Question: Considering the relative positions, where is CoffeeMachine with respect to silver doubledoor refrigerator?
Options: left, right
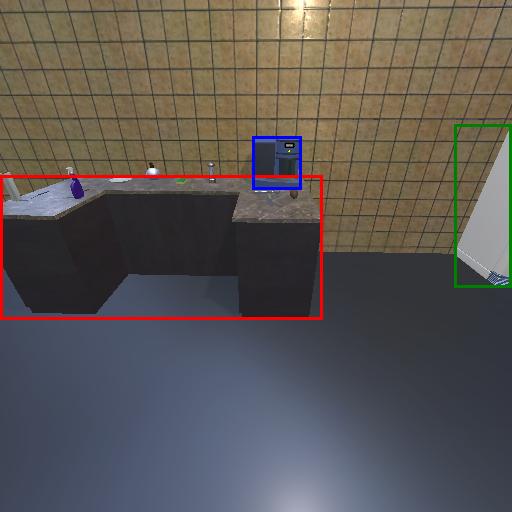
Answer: left